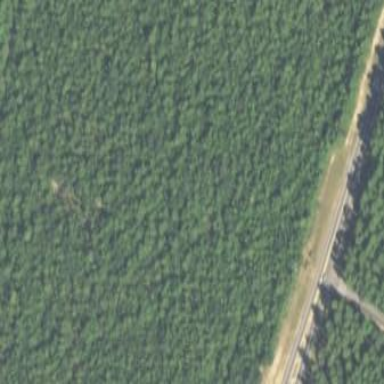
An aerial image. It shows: Mixed woodland with various types of leaves.